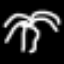
Label: palm tree